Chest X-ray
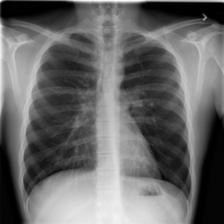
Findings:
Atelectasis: negative
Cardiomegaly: negative
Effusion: negative
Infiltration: negative
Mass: negative
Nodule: negative
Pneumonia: negative
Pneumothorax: negative
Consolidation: negative
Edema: negative
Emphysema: negative
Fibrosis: negative
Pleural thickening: negative
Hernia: negative